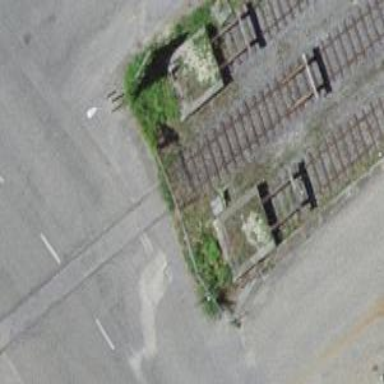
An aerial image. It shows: Abandoned railway yard with one track.